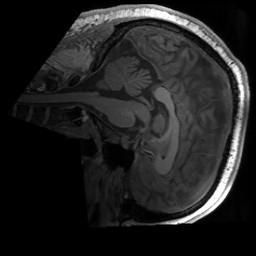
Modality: T1w
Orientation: sagittal
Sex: male